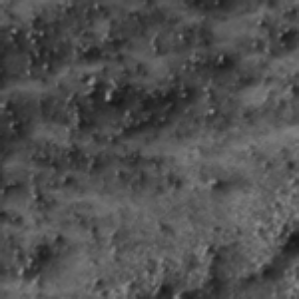
Label: frost